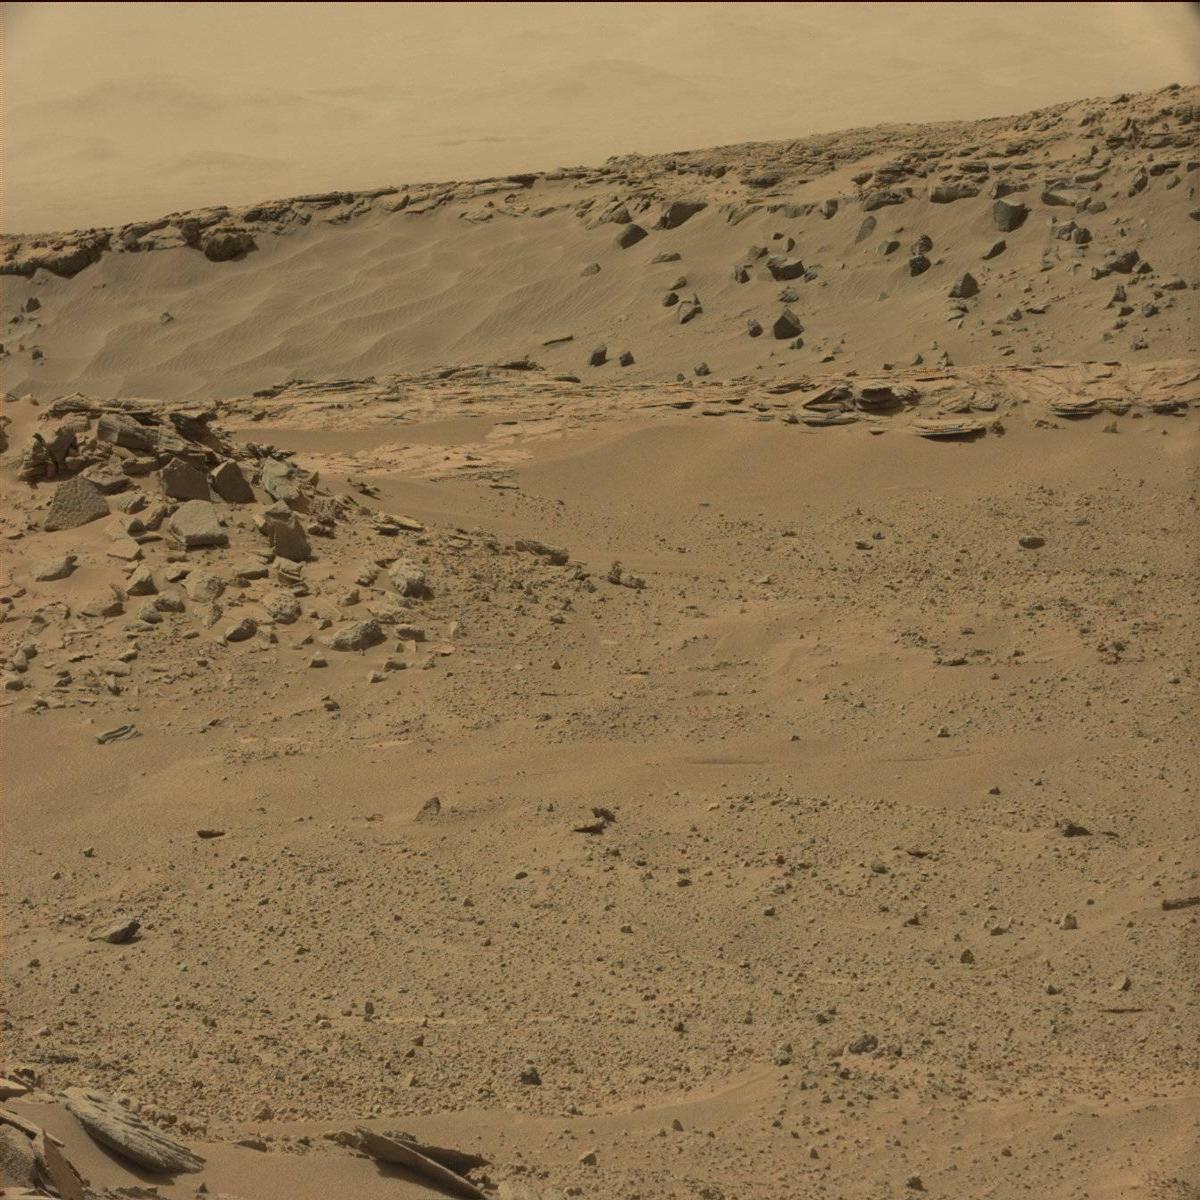
Terrain classes present: Bedrock, Ridge, Sand / Soil